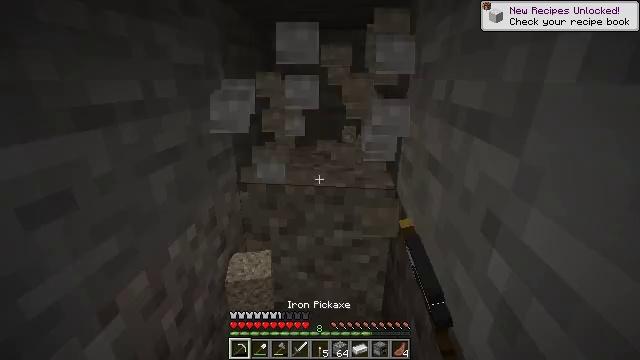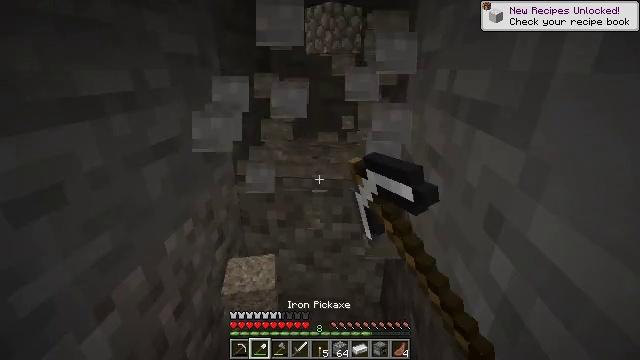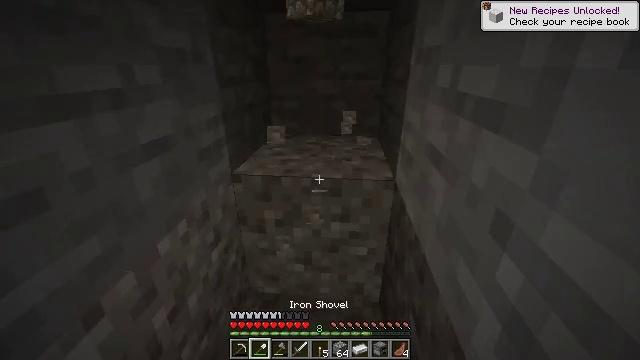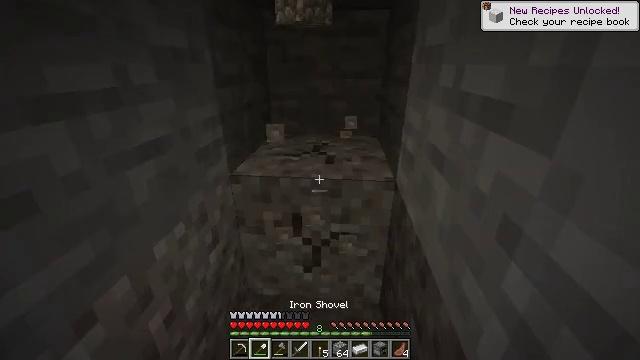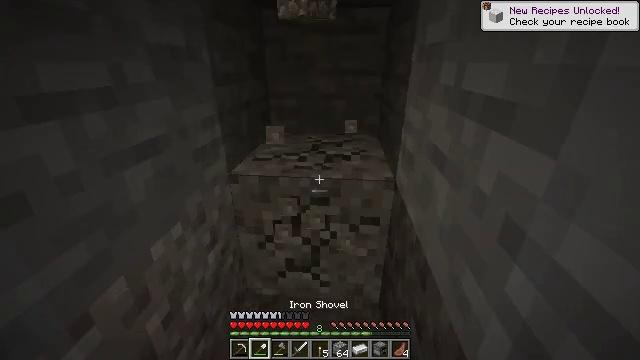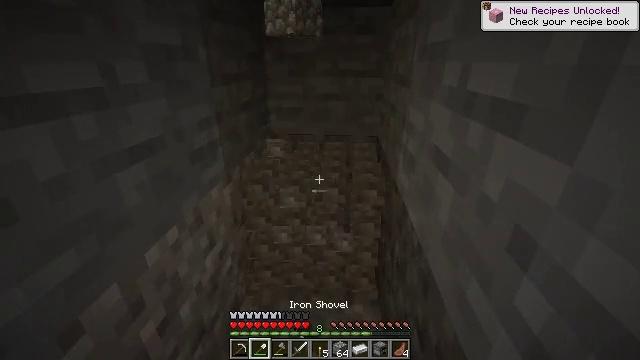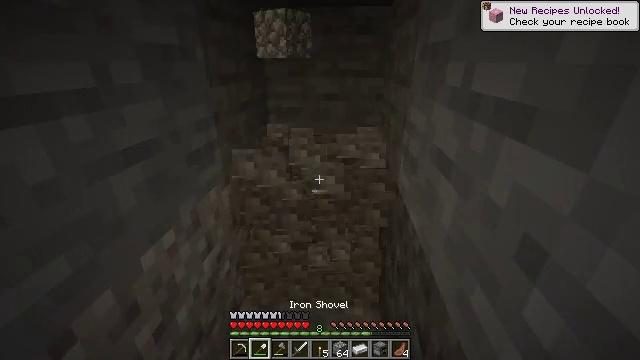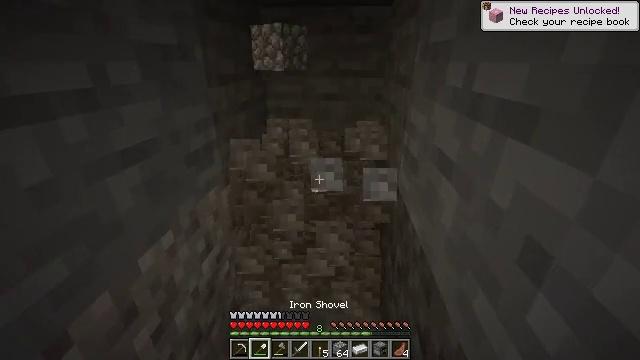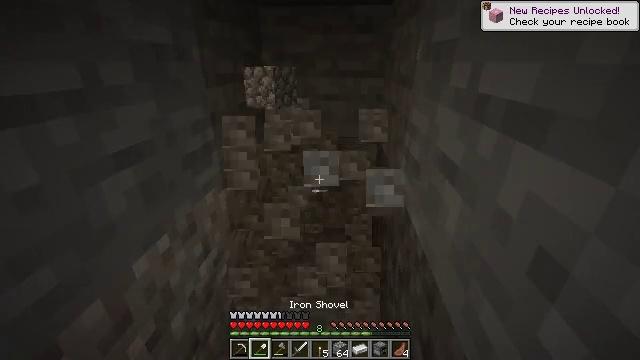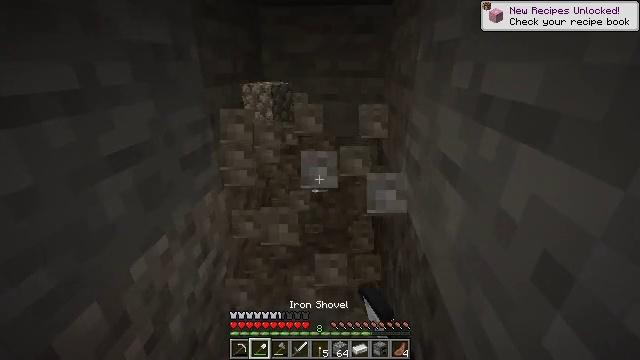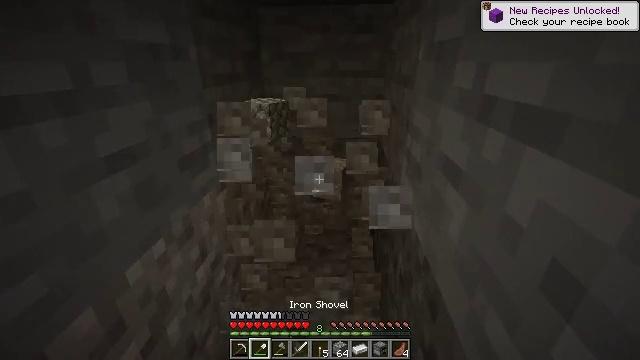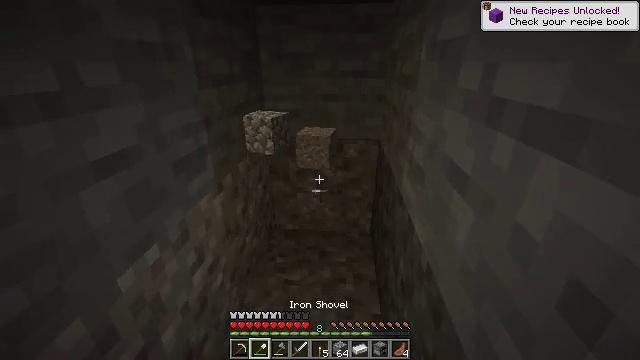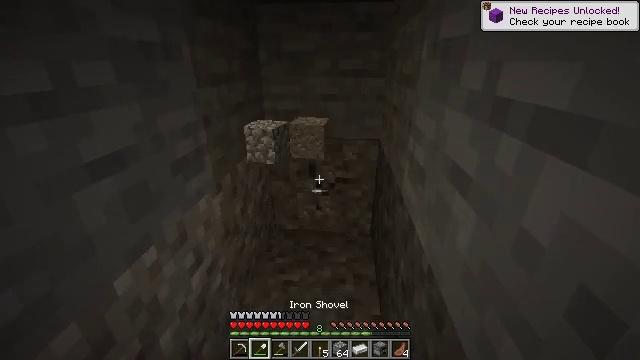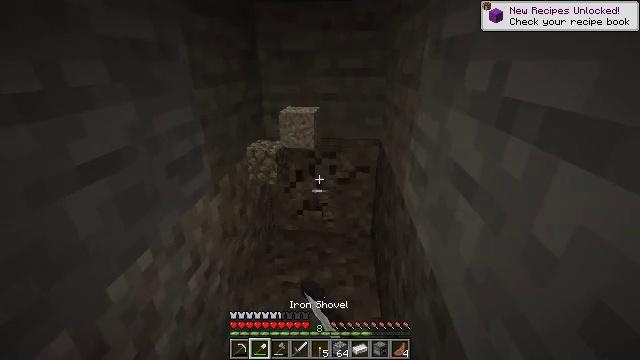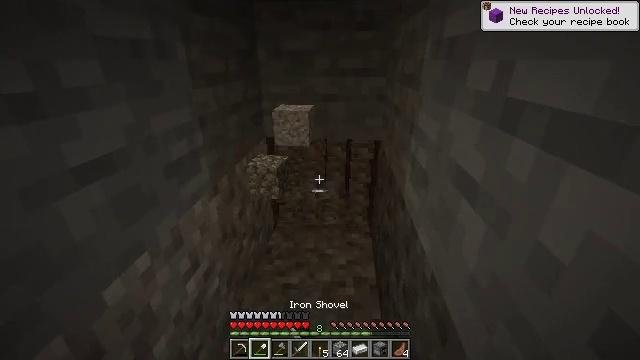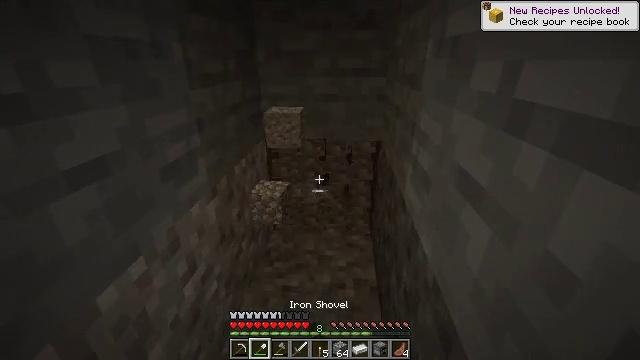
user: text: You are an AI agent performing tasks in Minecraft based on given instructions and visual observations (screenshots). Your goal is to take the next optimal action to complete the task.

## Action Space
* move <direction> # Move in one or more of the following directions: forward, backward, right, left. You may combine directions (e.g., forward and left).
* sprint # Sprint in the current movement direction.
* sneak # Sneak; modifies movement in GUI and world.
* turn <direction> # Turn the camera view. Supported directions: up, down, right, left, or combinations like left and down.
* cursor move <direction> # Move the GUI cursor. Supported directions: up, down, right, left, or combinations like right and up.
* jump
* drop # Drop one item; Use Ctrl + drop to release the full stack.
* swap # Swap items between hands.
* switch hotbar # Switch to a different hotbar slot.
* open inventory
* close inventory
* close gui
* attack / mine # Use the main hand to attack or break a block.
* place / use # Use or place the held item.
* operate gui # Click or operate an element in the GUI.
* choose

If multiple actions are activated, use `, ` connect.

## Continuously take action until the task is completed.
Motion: motion action
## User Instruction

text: Collect gravel for your inventory.
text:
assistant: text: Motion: move right, turn down, attack / mine, switch to hotbar 2
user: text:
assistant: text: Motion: move right, attack / mine, switch to hotbar 2
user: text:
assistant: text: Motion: move right, attack / mine, switch to hotbar 2
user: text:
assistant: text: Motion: move right, attack / mine
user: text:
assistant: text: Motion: move right, attack / mine
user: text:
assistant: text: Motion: move right, attack / mine
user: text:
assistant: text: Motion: move right, attack / mine
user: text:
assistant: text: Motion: move right, attack / mine
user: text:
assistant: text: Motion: move right, attack / mine
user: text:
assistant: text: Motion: move right, attack / mine
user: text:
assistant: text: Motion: move right, attack / mine
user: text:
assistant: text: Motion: move right, attack / mine
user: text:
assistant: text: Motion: move right, attack / mine
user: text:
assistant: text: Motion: move right, attack / mine
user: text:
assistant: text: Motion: move right, attack / mine
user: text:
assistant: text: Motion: move right, attack / mine
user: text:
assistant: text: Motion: move right, attack / mine
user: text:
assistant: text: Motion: move right, attack / mine
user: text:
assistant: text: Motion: attack / mine